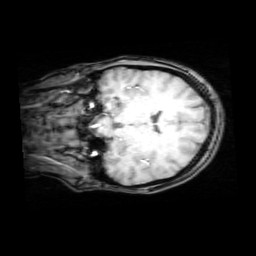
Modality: T1w
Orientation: coronal
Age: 19
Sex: female
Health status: healthy
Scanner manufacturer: philips
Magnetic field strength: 3 T
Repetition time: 0.012 s
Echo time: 0.0037 s